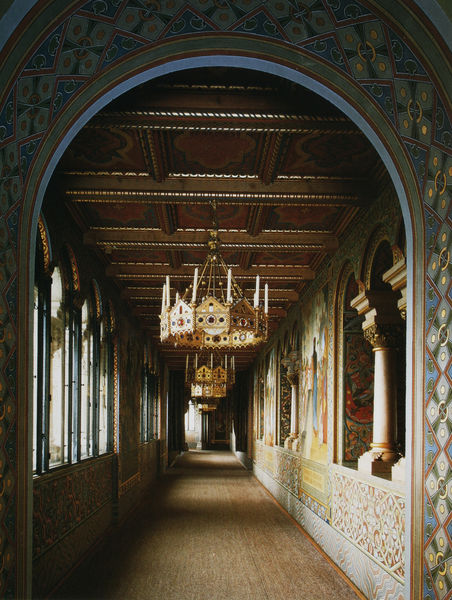
Titel: Tribünengang
Künstler: Julius Hofmann
Standort: Schwangau
Institution: Schloss Neuschwanstein
Schlagwörter: blau, weiß, gelb, ocker, bunt, fenster, holz, licht, marmor, säule, säulen, tür, blick, gebäude, rot, schloss, muster, ornament, teppich, wand, architektur, stein, felder, boden, gold, decke, innen, borte, edelsteine, krone, farbig, bogen, farbe, rundbogen, ornamente, verzierung, wandgemälde, wandmalerei, kerzen, kronleuchter, leuchter, lüster, balken, durchgang, lichteinfall, seitenlicht, tor, bemalt, galerie, foto, bögen, gang, loggia, burg, palast, torbogen, flur, holzdecke, mosaik, arkaden, kapitelle, kasten, fresken, romanik, kassetten, kassettendecke, fresko, bemalung, kandelaber, kreuzgang, nischen, deckenmalerei, kasettendecke, arkadengang, kassettiert, basen, kästen, neuschwanstein, wartburg, bogem, reanaissance, 19. jahrhundert